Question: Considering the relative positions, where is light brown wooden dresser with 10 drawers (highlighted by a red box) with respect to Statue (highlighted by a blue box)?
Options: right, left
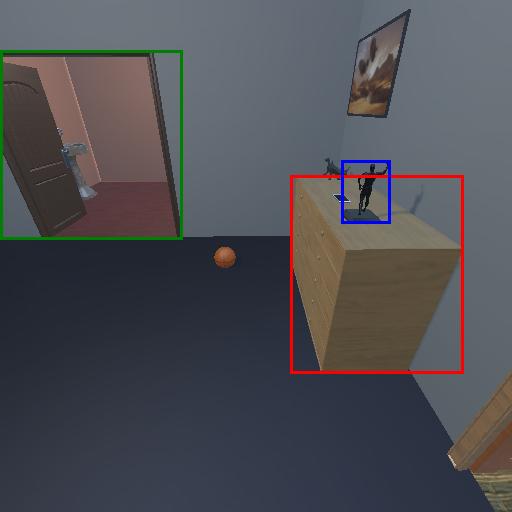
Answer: right